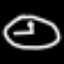
Label: clock